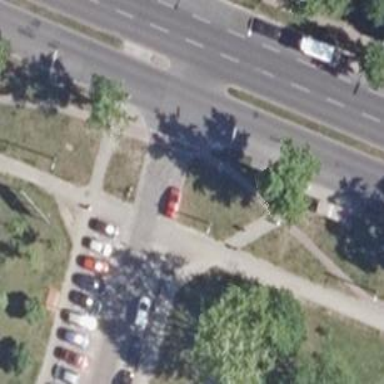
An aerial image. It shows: Sidewalk along the footway.